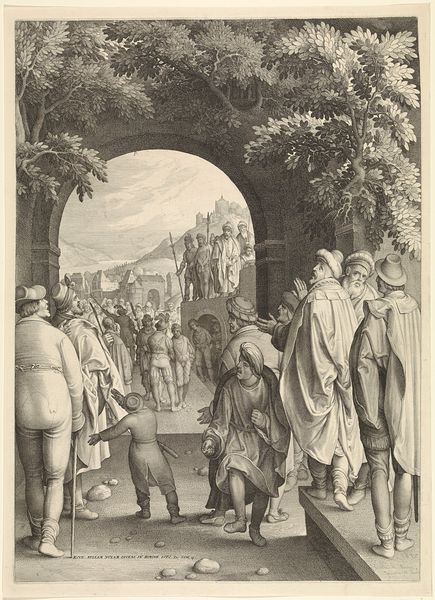
Titel: Ecce Homo
Künstler: Nicolaes de Bruyn
Standort: Amsterdam
Institution: Rijksmuseum
Schlagwörter: berg, gemälde, himmel, bäume, menschen, grau, männer, schwarz, zeichnung, schloss, stein, gewänder, kind, pflanzen, bogen, burg, torbogen, festung, speer